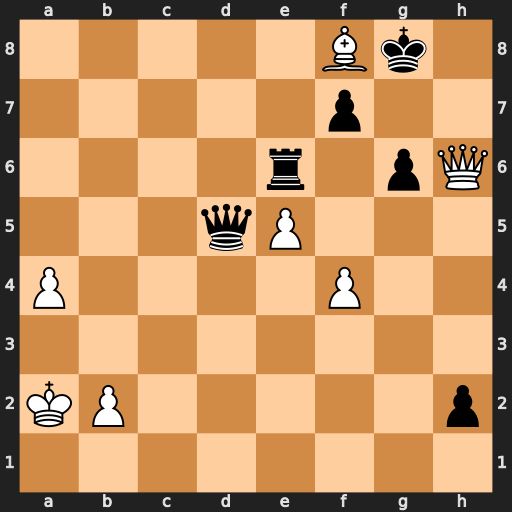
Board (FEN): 5Bk1/5p2/4r1pQ/3qP3/P4P2/8/KP5p/8
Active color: w
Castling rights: -
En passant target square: -
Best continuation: Ka3 Qc5+ Bxc5